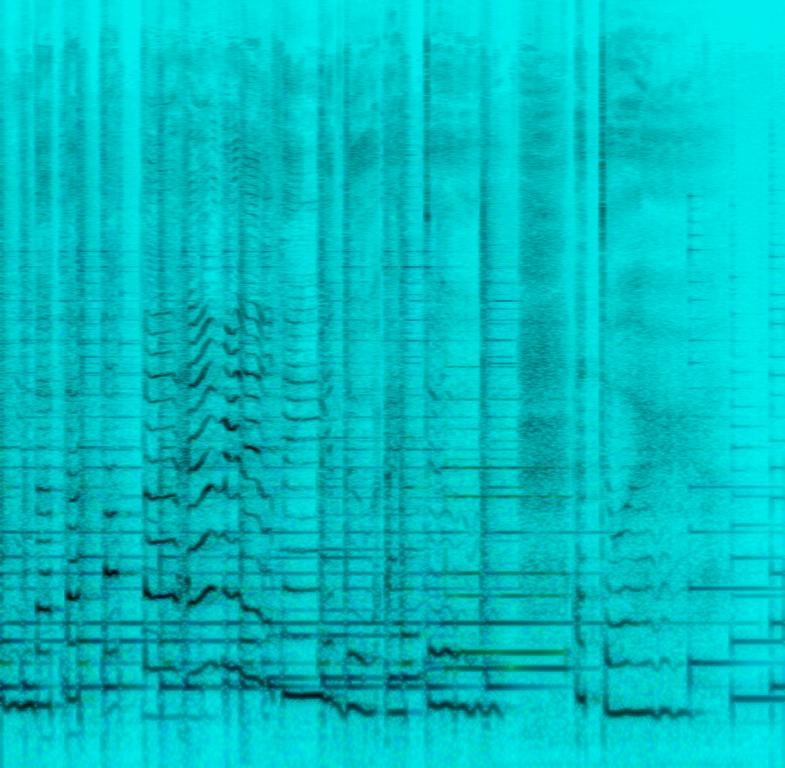
A female singer sings this song. This section is probably a song fade as only the last bit of the word a can be heard with a mellow ukelele riff. This is followed with some sounds of something hitting a hard surface and then silence.